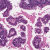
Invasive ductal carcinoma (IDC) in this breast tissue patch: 0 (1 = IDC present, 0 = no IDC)